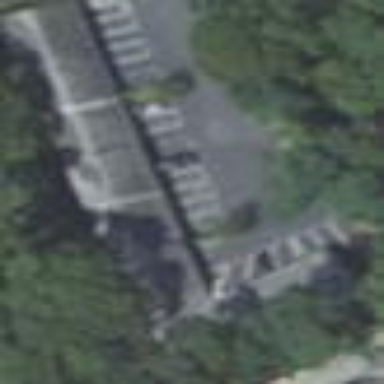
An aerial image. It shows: Building that is motel.